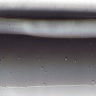
Metastatic tissue present: no